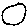
Label: circle